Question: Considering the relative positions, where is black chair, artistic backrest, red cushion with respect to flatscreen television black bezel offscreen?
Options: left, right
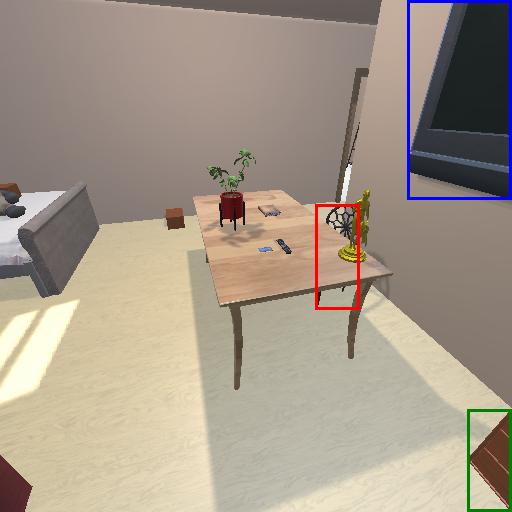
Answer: left